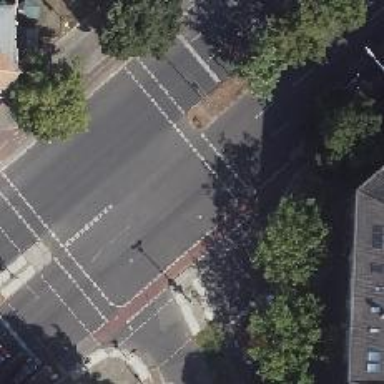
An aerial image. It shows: Secondary road with asphalt surface. There is cycle track on the right side of the road.